Question: I've got this page set up and I'm trying to line a YouTube video and a few images with links and text on the same line. I've got a jsfiddle set up so you can see my code and whatnot: <URL>
Here's what I want it to look like basically:

I want the green "Subscribe" button to go in the green boxed in space as well as the link with image boxed in red to go into the red box empty space.
On jsFiddle, the YouTube video is a bit not-sized then here in this screenshot but don't really worry about that unless it is necessary.
For those who would rather see a live version of the web page sample instead of the jsFiddle small preview, here is a link: <URL>
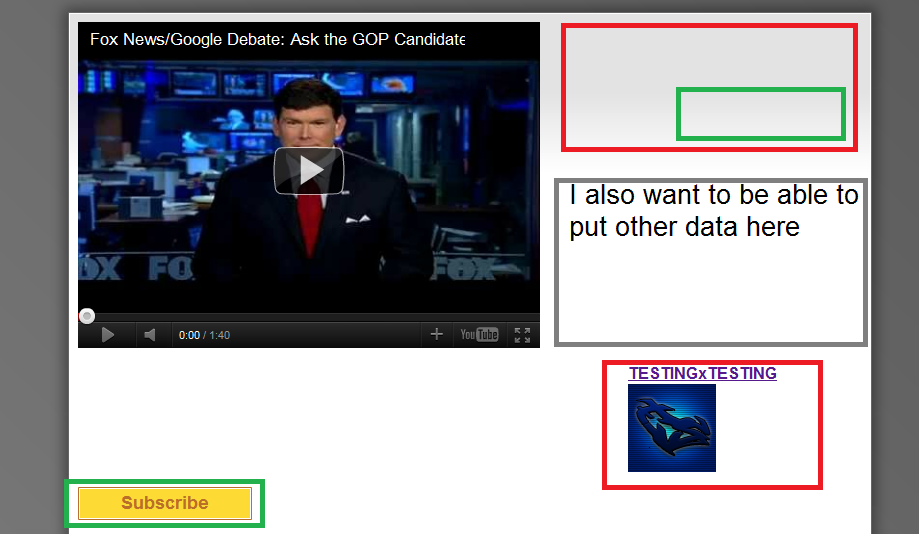
Answer: Is this what you were looking for?
<URL>
Here's what I did:
1. Wrapped the image link and "Subscribe" link in a wrapper div (video-info) and floated that to the right
2. Removed the margins from that div containing the image link
3. Added an extra div with some content to video-info to show that extra content can be added
4. Wrapped the lower text in a div (video-desc) and added clear: both to keep that text separate from the above elements
Let me know if there's anything else we need to add/change to get at what you want.